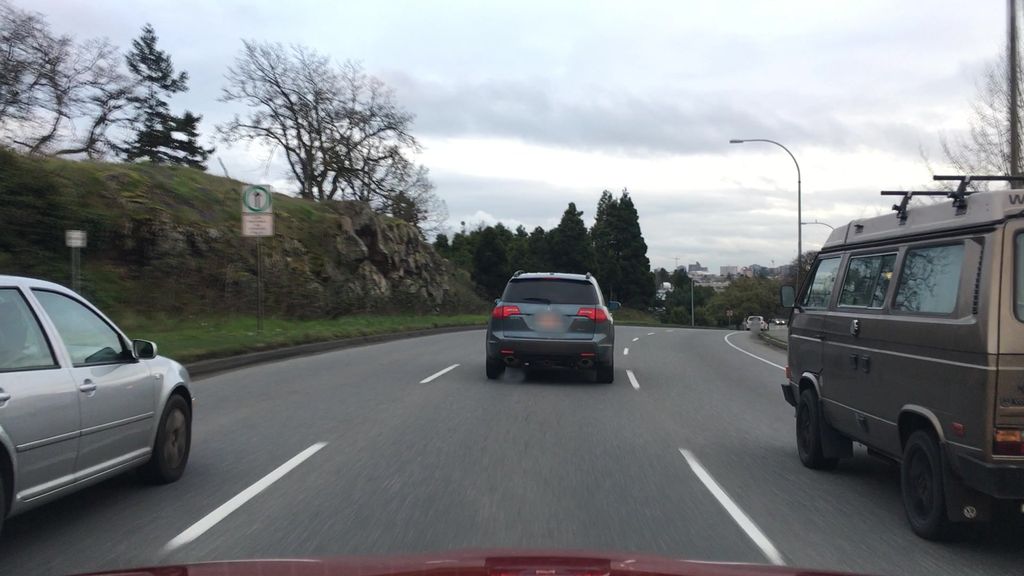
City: victoria